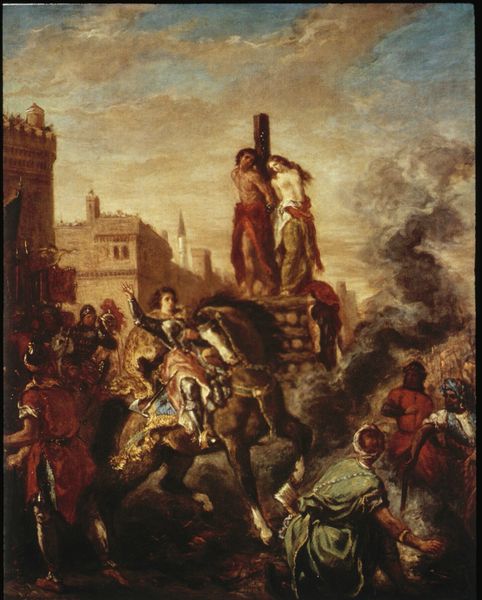
Titel: Clorinde libère Olinde et Sophronia, Clorinda befreit Olindo und Sophronia
Künstler: Eugène Delacroix
Standort: München
Institution: Neue Pinakothek
Schlagwörter: blau, feuer, gemälde, held, himmel, körper, mann, nackt, weiß, wolken, frauen, grün, kirchturm, menschen, ocker, stadt, braun, brust, fenster, frankreich, frau, grau, holz, kleid, männer, rücken, schwarz, szene, säule, türkis, ölbild, gebäude, haus, rot, wolke, hochformat, leute, menge, architektur, falten, geschichte, hinrichtung, spitze, tod, öl, häuser, kirche, qualm, rauch, gewand, gold, gewänder, paar, pferd, reiter, turm, mähne, brüste, fahnen, zuschauer, mast, mauer, hof, platz, figuren, romantik, ölgemälde, brand, blue, crowd, historienbild, king, men, oil, people, red, soldaten, soldier, soldiers, black, dress, green, old, painting, weib, weiber, woman, oil painting, balken, faltenwurf, halbnackt, podest, zinnen, burg, moschee, orient, orientalisch, türme, brennen, pfahl, haufen, rückseite, revolution, uniform, soldat, furcht, getümmel, helm, offizier, tizian, ritter, fürst, rüstung, rückansicht, scheite, wood, leib, smoke, axt, ross, cloud, clouds, man, naked, sky, mittelalter, krieger, building, house, death, armor, knight, zentrum, heilige, märtyrer, opfer, heilig, orientalismus, beil, jerusalem, scheuen, turban, castle, color, allegory, martyr, blaß, sklaven, cross, rescue, rettung, crucifixion, zelt, town, zinne, aufbäumen, hexe, hexen, city, pinakothek, minarett, delacroix, retter, verbrennung, gewitterhimmel, martyrium, foreground, horse, timber, fire, breasts, scheit, gefesselt, hexenverbrennung, verbrennen, sunset, scheiterhaufen, mater, minaret, burning, himmwl, befreiung, mosche, orientalen, marterpfahl, hexer, evil, ketzer, flame, jeanne, witch, verurteilte, crucify, wolkwn, kolorismus, tasso, burn, history painting, execution, prisoners, sophronia, gerusalemme, jorinde, olinde, orlando, ritter\, schieterhaufen, zinnekranz, sadness, sorrow, martyrs, rider, flee, stake, zwei menschen auf scheiterhaufen, topless, tits, bound, violent, monumental, hgistorismus, pyre, cremation, punishes, paint on canvas, burning at the sake